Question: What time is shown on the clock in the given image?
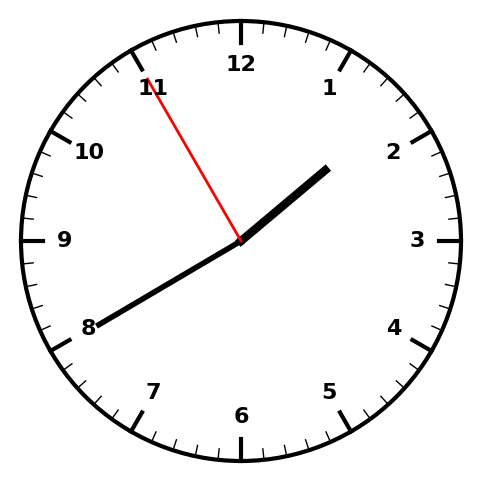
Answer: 01:39:55